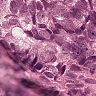
Metastatic tissue present: yes